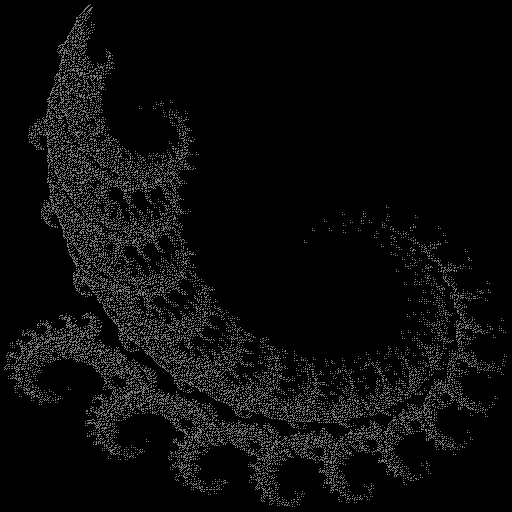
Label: coral